Aerial crown-view tile of a tropical tree (Barro Colorado Island, Panama), acquired 20250818:
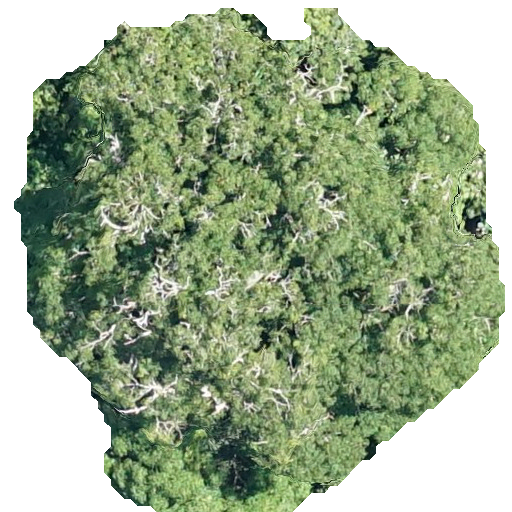
Species: Handroanthus guayacan
GBIF accepted scientific name: Handroanthus guayacan
Crown area: 271.099 m²